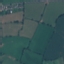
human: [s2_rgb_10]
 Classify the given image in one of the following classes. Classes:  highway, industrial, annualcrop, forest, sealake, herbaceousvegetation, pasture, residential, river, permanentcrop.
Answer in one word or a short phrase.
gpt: Pasture